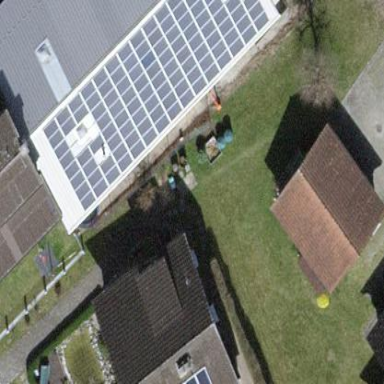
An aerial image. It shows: Solar power generator.